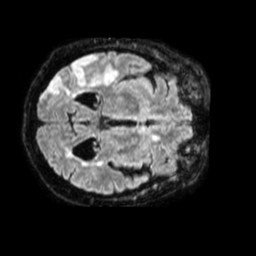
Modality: FLAIR
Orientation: axial
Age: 78
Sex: female
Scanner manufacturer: philips
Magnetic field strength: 1.5 T
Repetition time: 4.8 s
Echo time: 0.3364 s